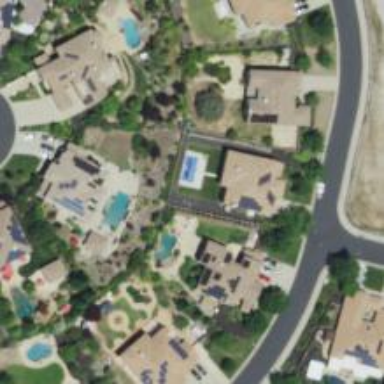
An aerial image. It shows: Outdoor inground swimming pool in leisure land.